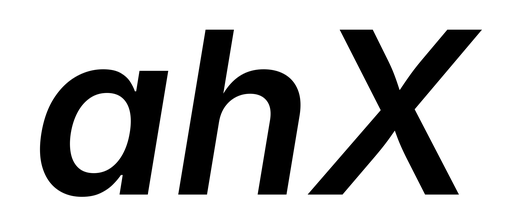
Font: Inter-Italic_SemiBold_Italic